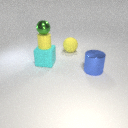
large blue metal cylinder to the right of large cyan rubber cube